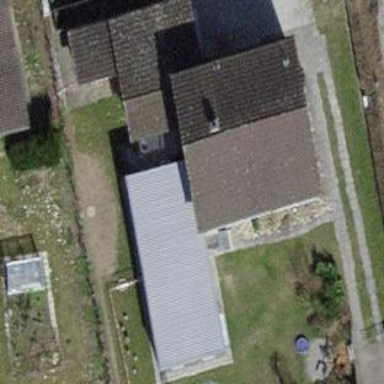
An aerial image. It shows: Building with tiled roof.